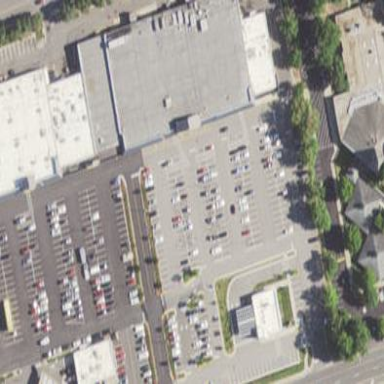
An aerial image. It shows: Retail area.